Field crop: maize
Growth stage: 1
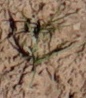
Species: lolium